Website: apple-inc
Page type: payment
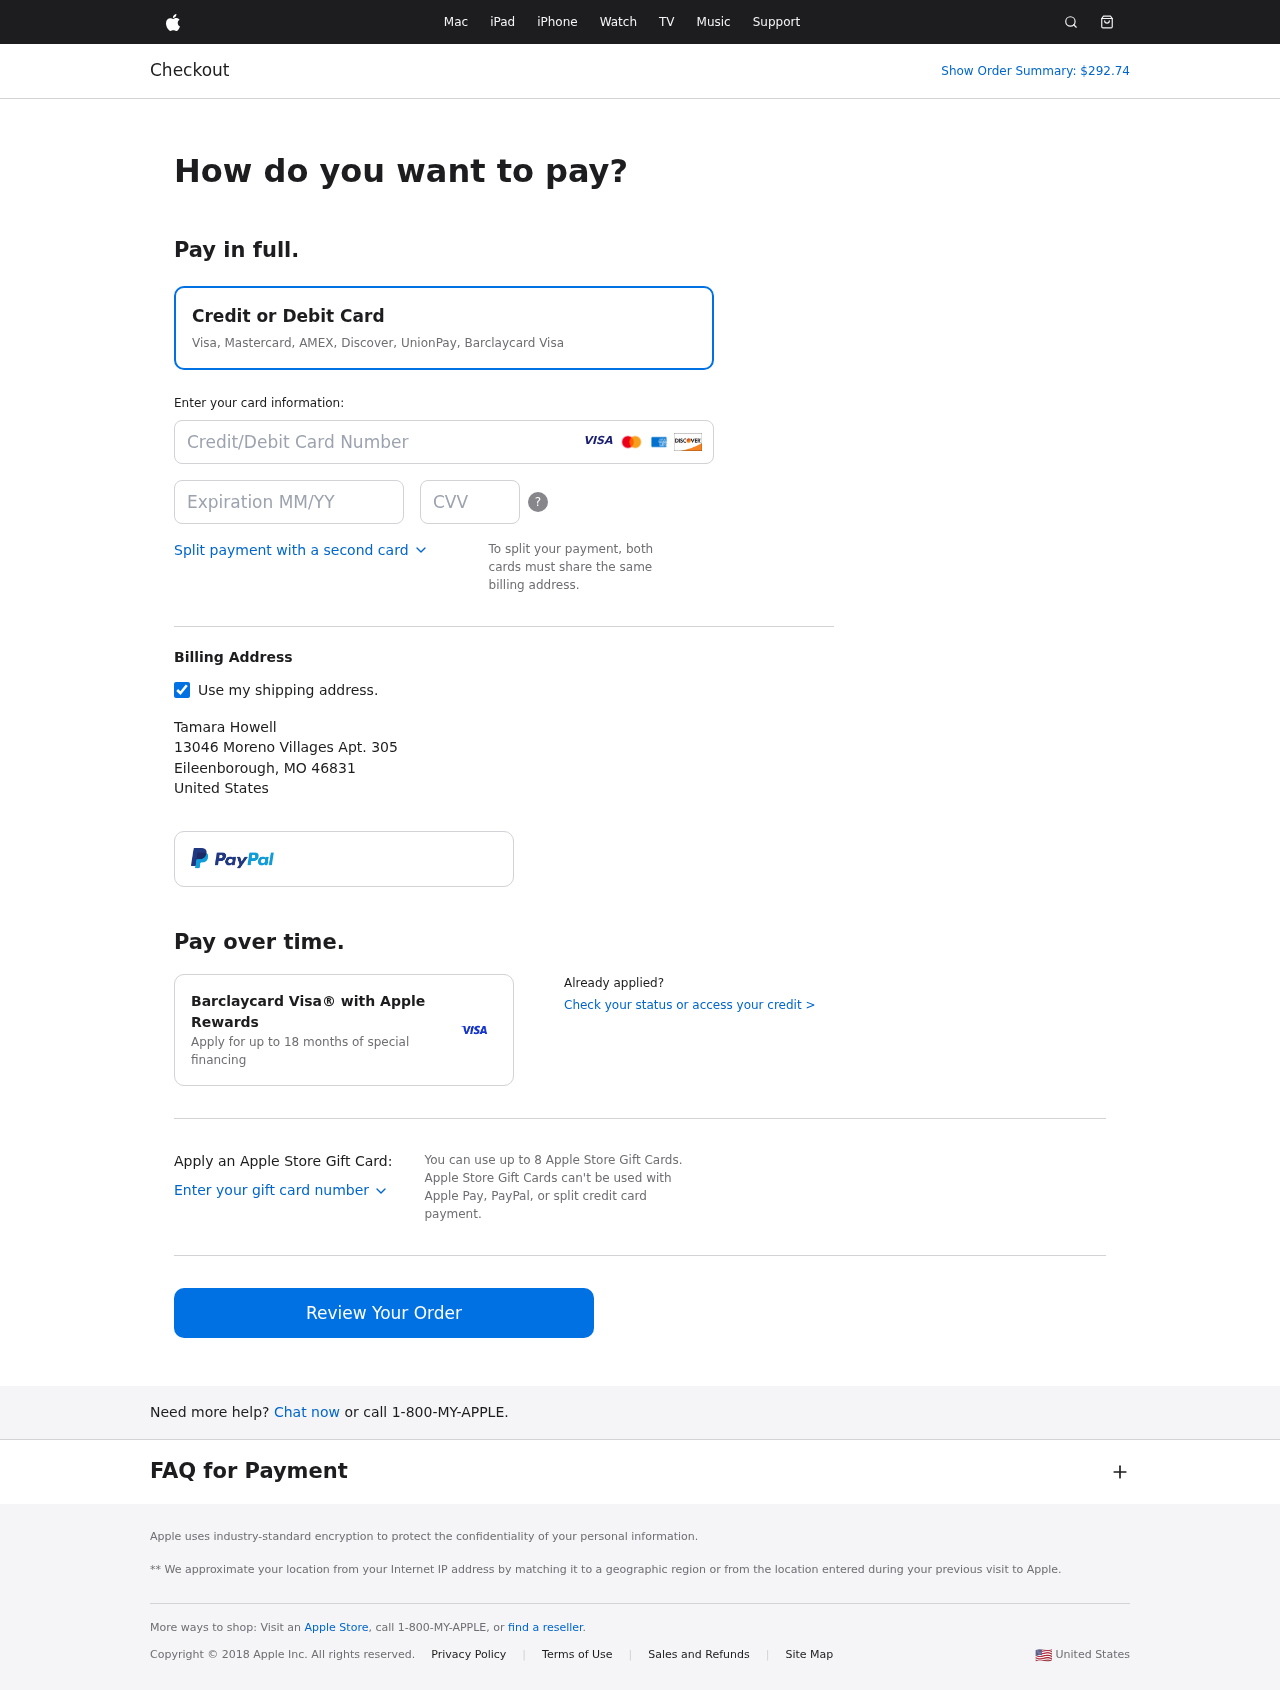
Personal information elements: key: PII_CARD_CVV
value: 966
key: PII_CARD_EXPIRY
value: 03/26
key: PII_CARD_NUMBER
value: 2283 3365 3461 0979
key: PII_CITY
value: Eileenborough
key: PII_COUNTRY
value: United States
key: PII_FULLNAME
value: Tamara Howell
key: PII_POSTCODE
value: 46831
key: PII_STATE_ABBR
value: MO
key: PII_STREET
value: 13046 Moreno Villages Apt. 305
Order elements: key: ORDER_TOTAL
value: Show Order Summary: $292.74